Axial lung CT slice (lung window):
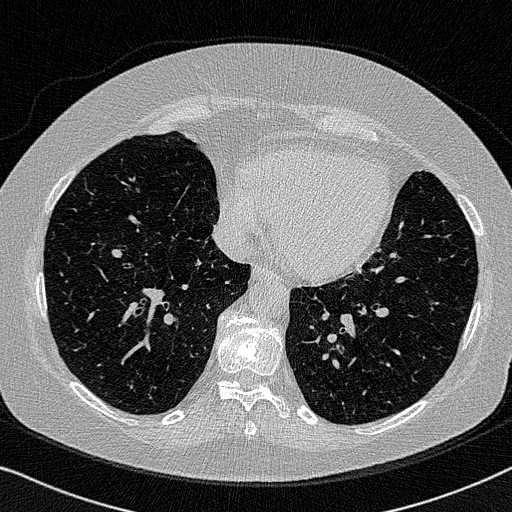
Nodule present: no